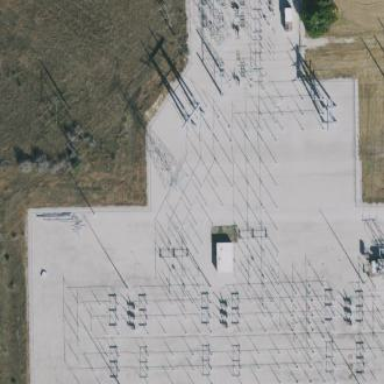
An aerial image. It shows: Power substation surrounded by fence.